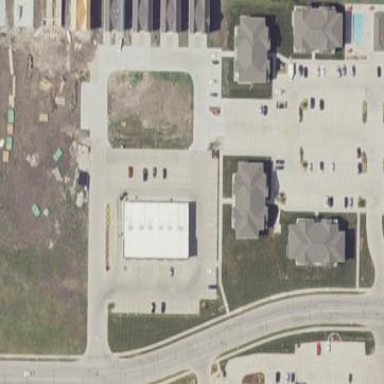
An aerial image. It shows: Retail area.